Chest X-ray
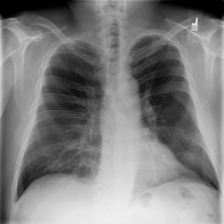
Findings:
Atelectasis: negative
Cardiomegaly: negative
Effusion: negative
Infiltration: negative
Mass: negative
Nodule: negative
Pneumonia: negative
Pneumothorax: negative
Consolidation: negative
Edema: negative
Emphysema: negative
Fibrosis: negative
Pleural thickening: negative
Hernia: negative